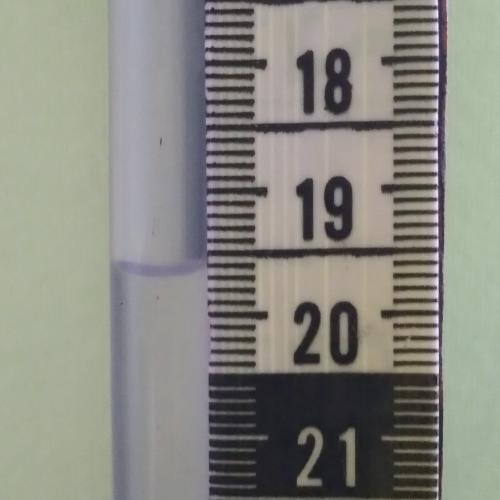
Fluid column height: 19.6 cm